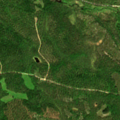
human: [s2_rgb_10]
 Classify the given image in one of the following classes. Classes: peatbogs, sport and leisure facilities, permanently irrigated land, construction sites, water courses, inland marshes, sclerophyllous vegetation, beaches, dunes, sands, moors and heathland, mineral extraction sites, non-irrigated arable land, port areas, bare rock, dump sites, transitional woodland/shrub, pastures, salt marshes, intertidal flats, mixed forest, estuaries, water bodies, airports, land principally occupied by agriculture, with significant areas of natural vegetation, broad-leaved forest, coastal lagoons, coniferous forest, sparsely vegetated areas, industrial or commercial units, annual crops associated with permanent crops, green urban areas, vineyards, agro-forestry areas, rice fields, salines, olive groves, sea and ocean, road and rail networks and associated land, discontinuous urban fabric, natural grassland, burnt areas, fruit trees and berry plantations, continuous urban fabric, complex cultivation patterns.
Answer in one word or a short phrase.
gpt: coniferous forest, transitional woodland/shrub